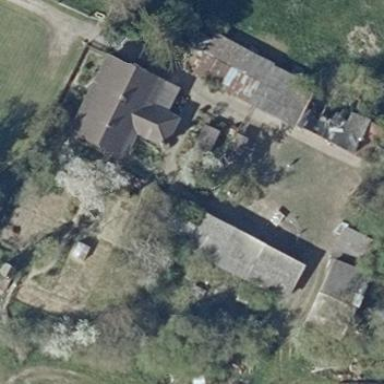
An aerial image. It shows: Farmyard area.